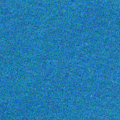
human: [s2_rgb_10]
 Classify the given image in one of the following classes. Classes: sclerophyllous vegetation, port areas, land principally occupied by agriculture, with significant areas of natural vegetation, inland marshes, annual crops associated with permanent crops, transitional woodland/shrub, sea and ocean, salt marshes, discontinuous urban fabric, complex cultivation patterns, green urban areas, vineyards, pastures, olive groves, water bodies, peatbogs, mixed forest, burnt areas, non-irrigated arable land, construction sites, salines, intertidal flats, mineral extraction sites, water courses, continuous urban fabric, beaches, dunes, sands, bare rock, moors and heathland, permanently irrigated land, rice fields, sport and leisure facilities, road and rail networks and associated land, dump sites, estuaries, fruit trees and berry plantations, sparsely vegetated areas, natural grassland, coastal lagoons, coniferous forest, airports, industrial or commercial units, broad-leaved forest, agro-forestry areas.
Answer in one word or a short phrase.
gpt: sea and ocean